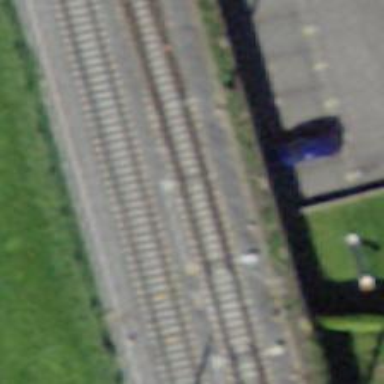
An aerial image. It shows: Railway switch.